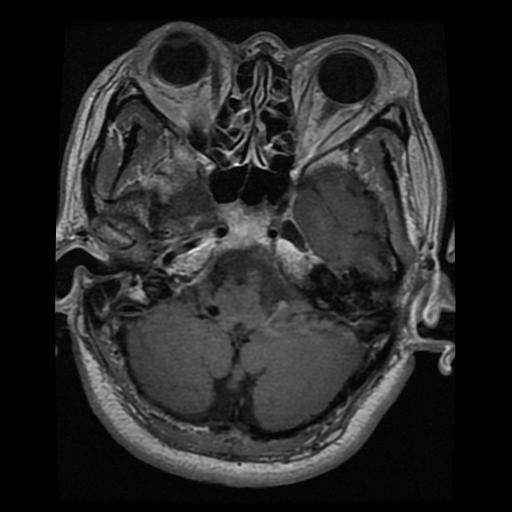
Label: pituitary